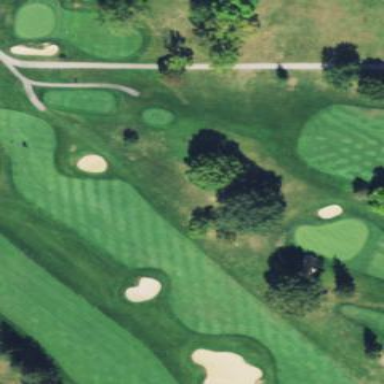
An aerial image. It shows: Grassy area designated as golf fairway.